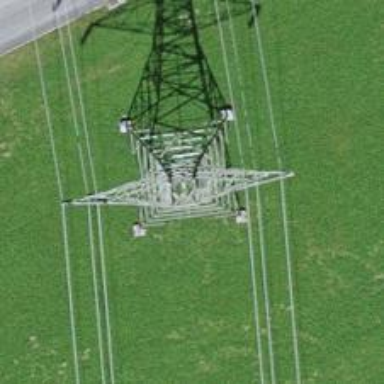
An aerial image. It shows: Towering power structure.